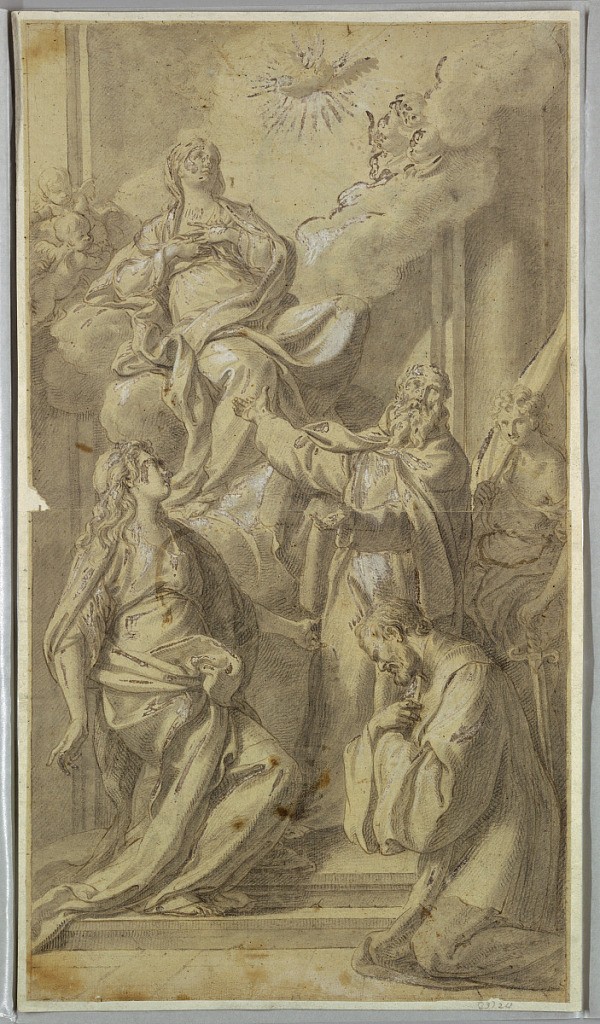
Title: Madonna and Saints
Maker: Sebastiano Conca, Italian, 1680 - 1764
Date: ca. 1730
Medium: Pen and brown ink, brush and wash, whitening, on paper
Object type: Drawing
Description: Madonna appears in a cloud to saints praying. The saints kneel in veneration. Madonna is looking up to heaven, where the dove of the Holy Ghost hovers.